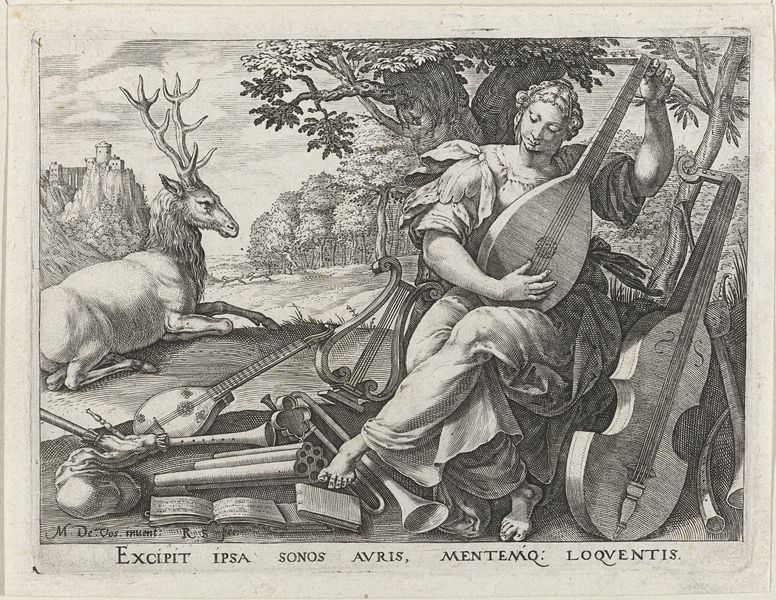
Titel: Gehoor
Künstler: Raphaël (I) Sadeler
Standort: Amsterdam
Institution: Rijksmuseum
Schlagwörter: berg, felsen, weiß, frau, schwarz, tier, mensch, natur, bass, gitarre, instrumente, musik, tugend, wald, schrift, liegen, cello, noten, grafik, graphik, wild, notenblatt, muse, buch, burg, druck, druckgraphik, druckgrafik, schraffur, stich, text, allegorie, flöte, geige, hirsch, laute, saiten, saiteninstrument, harfe, dudelsack, kupferstich, bock, klassik, musikerin, latein, trompete, musikinstrumente, notenbuch, lauschen, gambe, blasinstrument, sackpfeife, hirschbock, musk, notenblat, emblemta, wile